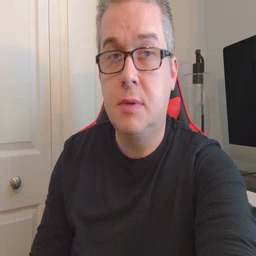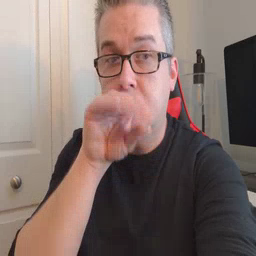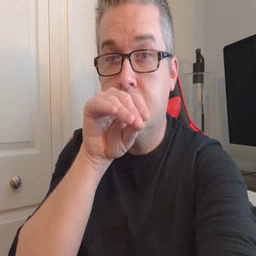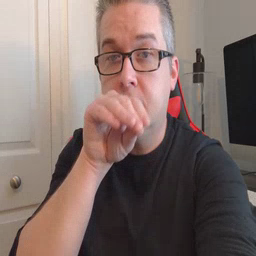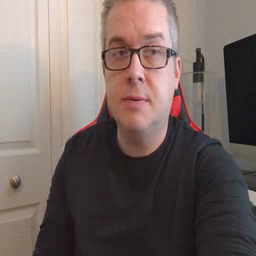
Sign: goose